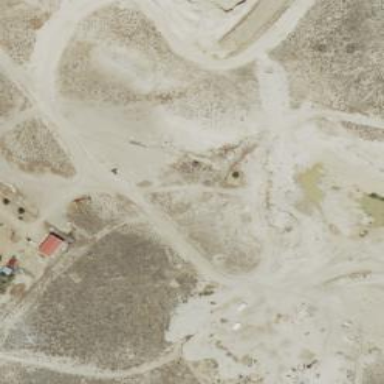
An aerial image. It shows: Quarry area.